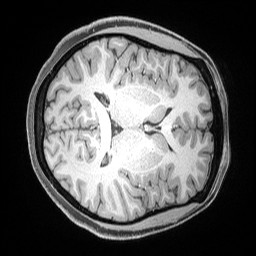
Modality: T1w
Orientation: axial
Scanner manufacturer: siemens
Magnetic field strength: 3 T
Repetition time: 2.53 s
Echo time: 0.00169 s